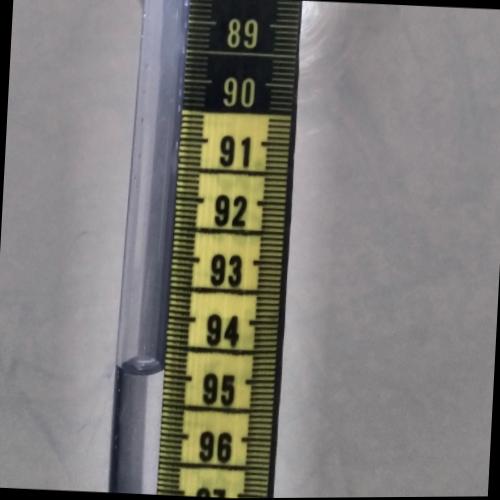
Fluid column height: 94.9 cm